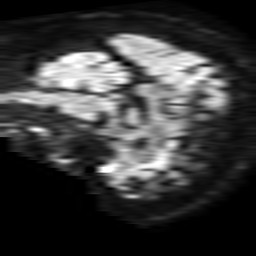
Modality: TRACE
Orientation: sagittal
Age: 47
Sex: male
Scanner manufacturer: philips
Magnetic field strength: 1.5 T
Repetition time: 3.395 s
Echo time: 0.06922 s